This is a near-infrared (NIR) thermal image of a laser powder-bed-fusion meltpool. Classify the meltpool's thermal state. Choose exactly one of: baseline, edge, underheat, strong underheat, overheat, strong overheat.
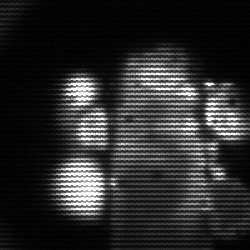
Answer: strong underheat